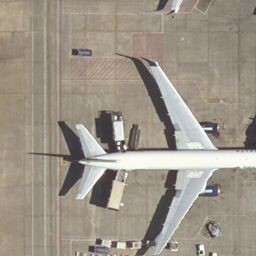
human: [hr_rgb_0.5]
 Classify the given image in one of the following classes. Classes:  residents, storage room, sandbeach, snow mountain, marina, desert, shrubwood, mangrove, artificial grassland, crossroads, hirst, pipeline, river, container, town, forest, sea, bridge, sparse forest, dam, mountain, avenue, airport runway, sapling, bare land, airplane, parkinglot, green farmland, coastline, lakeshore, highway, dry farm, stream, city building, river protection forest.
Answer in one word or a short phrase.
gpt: airplane